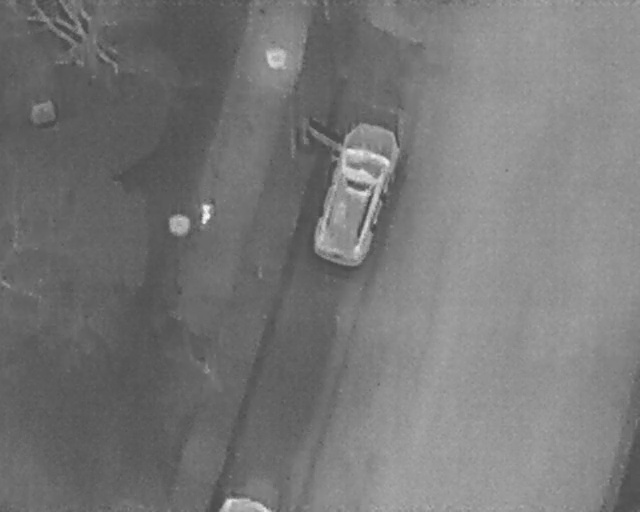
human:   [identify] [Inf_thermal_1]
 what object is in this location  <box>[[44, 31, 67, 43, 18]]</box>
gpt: <ref>1 large car at the center</ref>